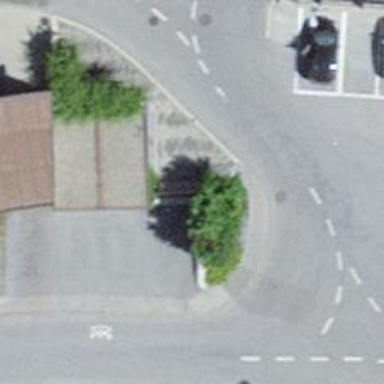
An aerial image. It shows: Bench for seating.